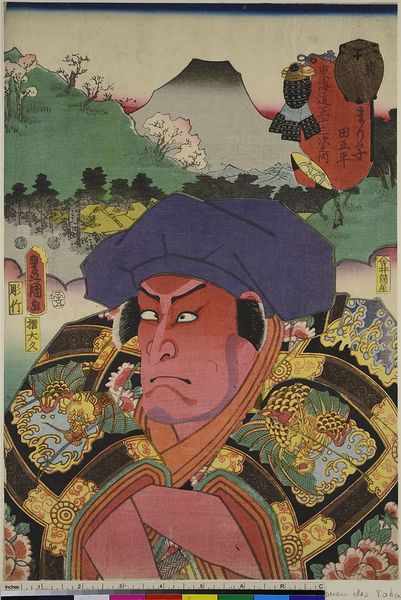
Titel: Mariko: Der Schauspieler Kataoka Ichizo I als Tagohei, aus der Serie: Die 53 Stationen des Tokaido
Künstler: Utagawa Kunisada
Standort: Hamburg
Institution: Museum für Kunst und Gewerbe Hamburg
Schlagwörter: theater, holzschnitt, japan, berge, druckgraphik, druckgrafik, krieger, zeit, schauspieler, farbholzschnitt, schauspielerin, tourismus, reisen, kabuki, shogun, edo, reproduktionen, no, druckerzeugnisse, theateraufführung, ukiyo